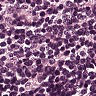
Metastatic tissue present: no